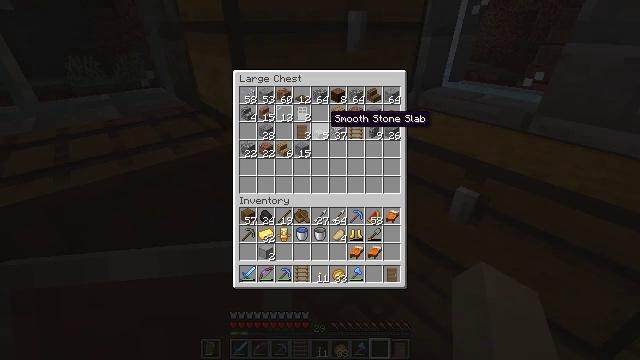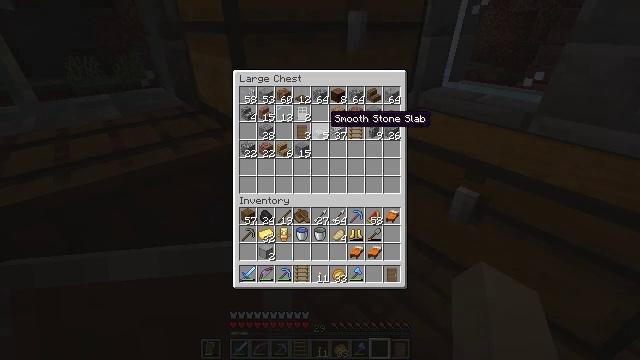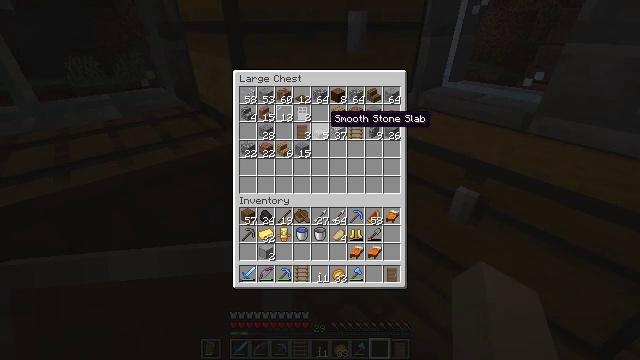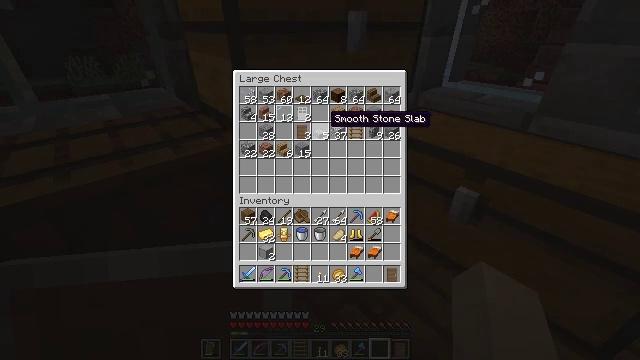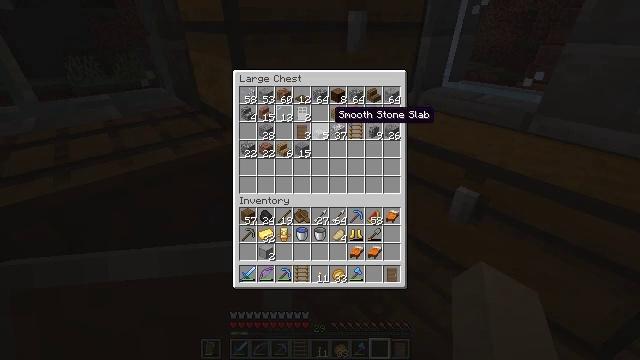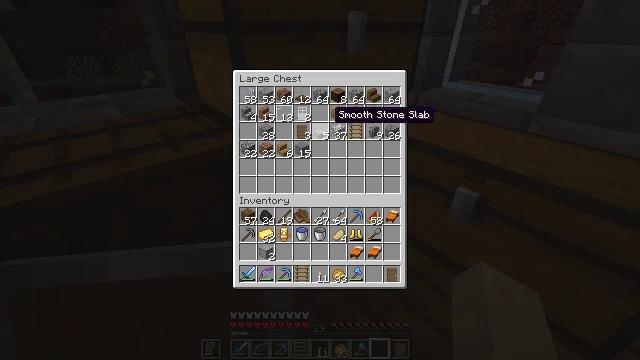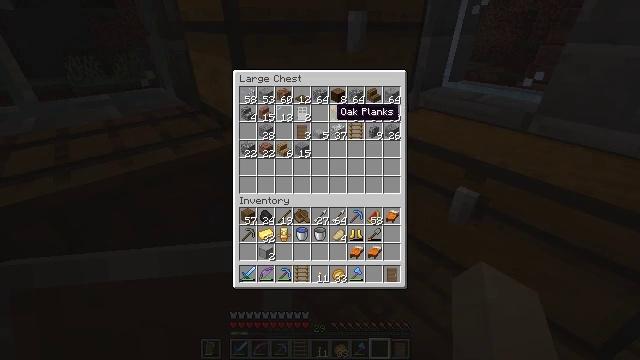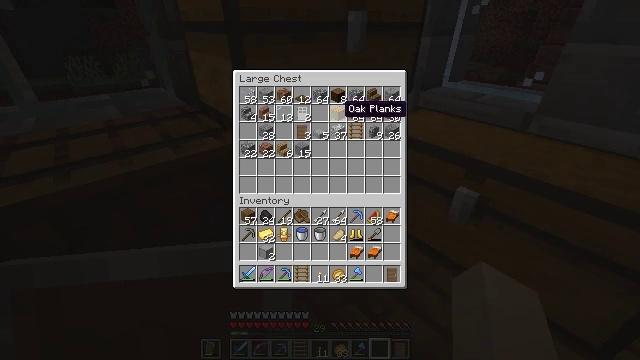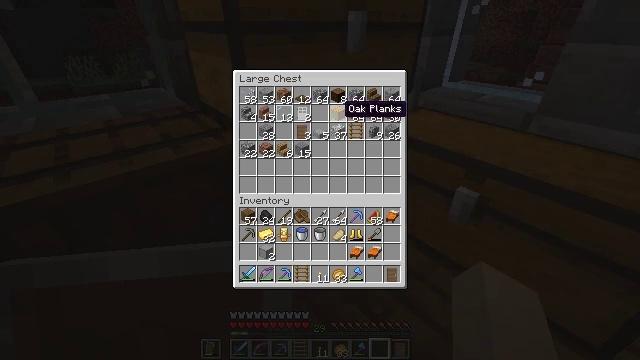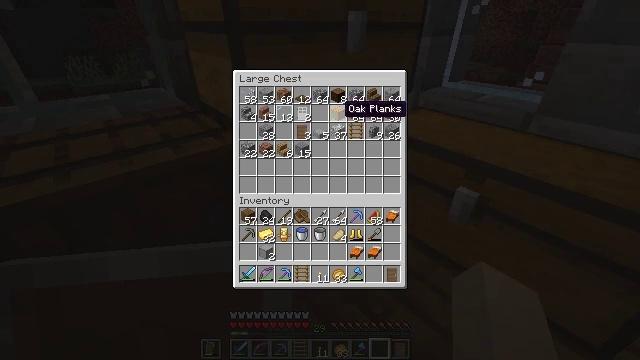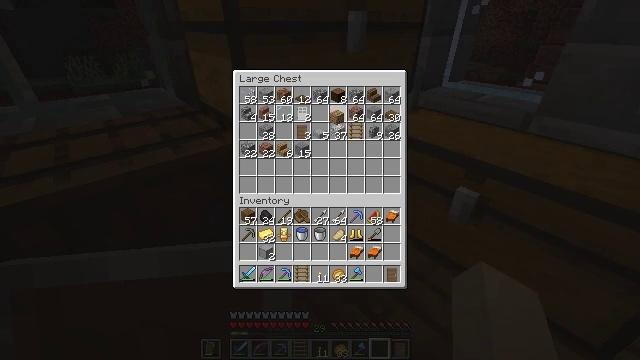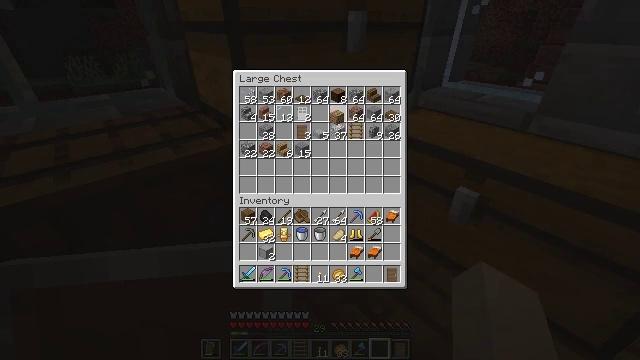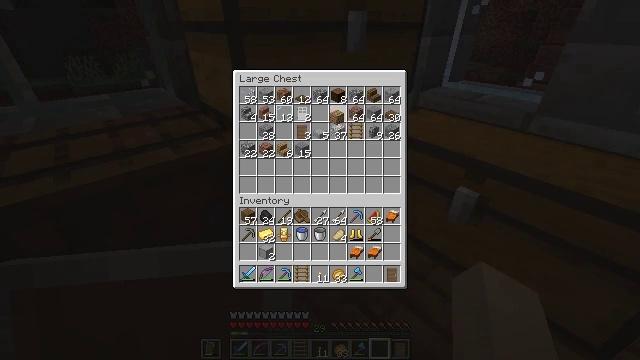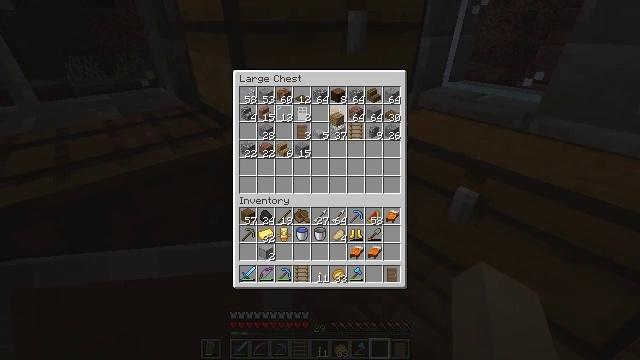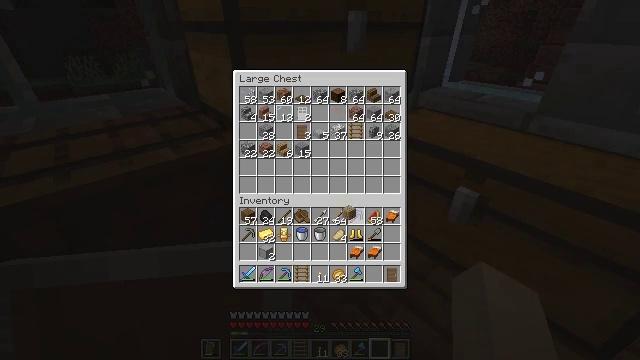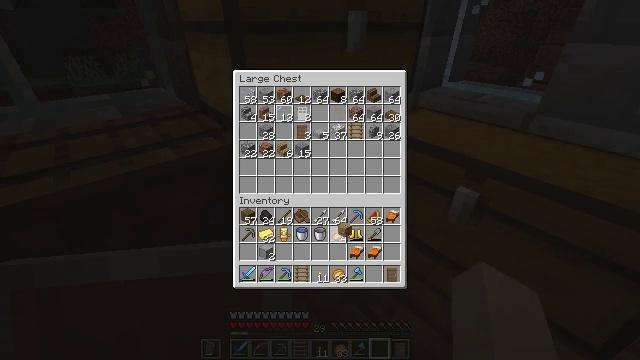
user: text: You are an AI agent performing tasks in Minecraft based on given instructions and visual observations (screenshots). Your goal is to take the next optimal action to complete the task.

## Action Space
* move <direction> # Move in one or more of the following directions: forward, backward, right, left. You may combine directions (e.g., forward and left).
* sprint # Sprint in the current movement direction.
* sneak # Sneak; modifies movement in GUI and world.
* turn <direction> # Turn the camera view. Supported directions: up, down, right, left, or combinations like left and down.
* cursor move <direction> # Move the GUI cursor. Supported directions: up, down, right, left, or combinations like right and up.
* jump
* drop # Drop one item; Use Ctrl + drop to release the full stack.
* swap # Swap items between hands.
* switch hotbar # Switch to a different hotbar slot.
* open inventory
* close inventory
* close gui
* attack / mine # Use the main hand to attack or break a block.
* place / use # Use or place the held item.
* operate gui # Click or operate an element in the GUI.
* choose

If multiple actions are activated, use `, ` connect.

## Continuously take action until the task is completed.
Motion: motion action
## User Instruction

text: Craft an oak button using one oak plank.
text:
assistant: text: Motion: no_op
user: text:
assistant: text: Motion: no_op
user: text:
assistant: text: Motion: no_op
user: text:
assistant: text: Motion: no_op
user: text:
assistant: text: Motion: no_op
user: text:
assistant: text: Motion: no_op
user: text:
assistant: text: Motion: cursor move right
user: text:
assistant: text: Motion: no_op
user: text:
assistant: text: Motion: no_op
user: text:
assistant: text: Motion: operate gui
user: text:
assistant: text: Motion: operate gui
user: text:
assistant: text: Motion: no_op
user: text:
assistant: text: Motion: no_op
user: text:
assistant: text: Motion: cursor move right and down
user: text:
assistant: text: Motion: cursor move down
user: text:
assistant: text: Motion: cursor move left and down
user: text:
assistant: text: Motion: no_op
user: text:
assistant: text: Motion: no_op
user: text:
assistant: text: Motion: no_op
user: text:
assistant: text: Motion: operate gui
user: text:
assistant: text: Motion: operate gui
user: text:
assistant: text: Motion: no_op
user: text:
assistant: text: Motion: no_op
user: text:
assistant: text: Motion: cursor move right
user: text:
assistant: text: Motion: no_op
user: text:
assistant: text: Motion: no_op
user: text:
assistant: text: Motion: no_op
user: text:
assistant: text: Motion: no_op
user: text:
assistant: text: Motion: cursor move right
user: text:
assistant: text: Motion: no_op